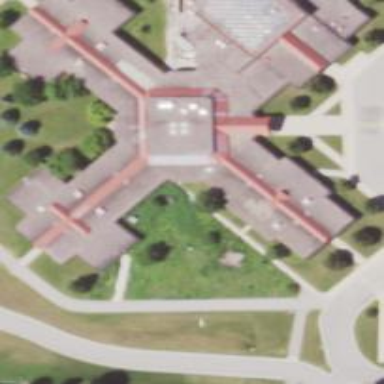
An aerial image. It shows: School building.